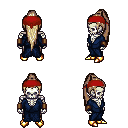
a pixel art fantasy rpg character, male body template, skeleton, blue robe, gold greaves, white blonde extra-long topknot hairstyle, red bandana, leather bracers, gold boots, four views (front, back, left, right), 2x2 character sprite sheet, small pixel art, hard edges, no anti-aliasing